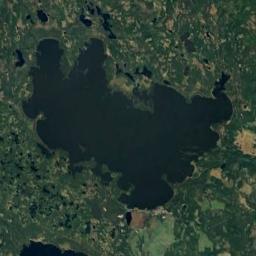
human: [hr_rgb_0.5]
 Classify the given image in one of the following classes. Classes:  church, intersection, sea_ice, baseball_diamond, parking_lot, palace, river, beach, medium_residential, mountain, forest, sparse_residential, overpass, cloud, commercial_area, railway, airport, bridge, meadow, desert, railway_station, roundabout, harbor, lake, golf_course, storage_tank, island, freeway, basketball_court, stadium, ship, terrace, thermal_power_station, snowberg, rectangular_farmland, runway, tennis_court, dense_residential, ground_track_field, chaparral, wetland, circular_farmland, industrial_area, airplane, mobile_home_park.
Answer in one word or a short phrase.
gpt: lake